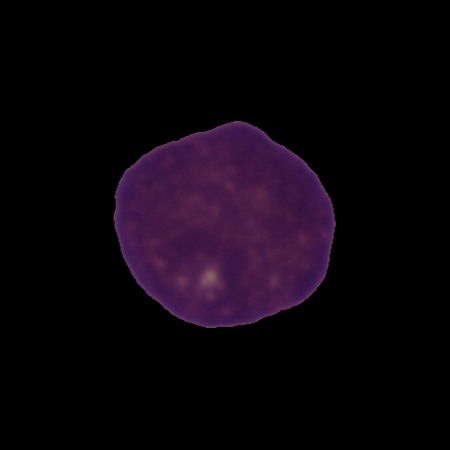
Label: cancer